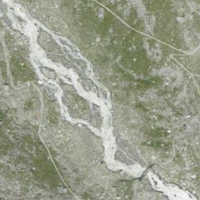
EUNIS habitat code: 31
Species observed at this site:
Carduus defloratus